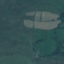
Land use / land cover: Pasture